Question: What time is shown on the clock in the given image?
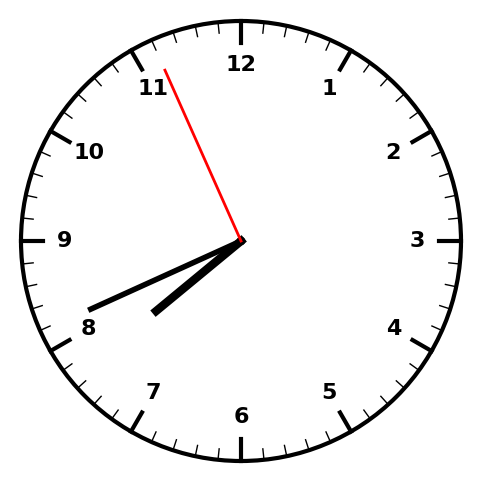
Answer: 07:40:56